Question: I'm wrestling with a thumbnail list that won't tap out ...
It's a 'UL' with thumbnails and a link to the thumbnail's page, but depending on the length of the anchor text, it's causing the spacing between the 'LI''s to be different in each item.
Screenshot:

The current CSS is:
'''
.top-posts {
padding: 0 0 0 65px;
position: relative;
}
#ajax_hits_counter_popular_posts_widget-2.widget li {
background: none;
margin: 0 0 40px 0 !important;
padding: 0 0 10px;
}
#ajax_hits_counter_popular_posts_widget-2.widget li a {
vertical-align: -webkit-baseline-middle;
}
#ajax_hits_counter_popular_posts_widget-2.widget img {
top: 0;
left: 0;
position: absolute;
border-radius: 5px !important;
border: 4px solid #353434;
}
'''
The HTML is a pretty simple:
'''
<li>
<div class="top-posts">
<a href="{permalink}" title="{post_title}">{thumbnail-50x50}{post_title}</a>
</div>
</li>
'''
I'd post a JSFiddle example, but since it's a template it turns out to be a ton of code, and even then, the issue is not appearing quite the same in JSF as it is on the live site, so I figure it's probably better to post the link instead (it's the Top Posts list at the bottom right): <URL>
Anyone have any ideas?
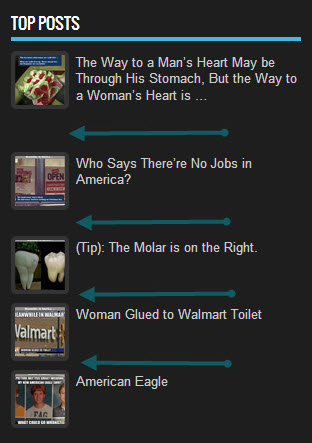
Answer: Add a minimum height to the '<li>':
'''
#ajax_hits_counter_popular_posts_widget-2.widget li {
background: none;
margin: 0 0 40px 0 !important;
padding: 0 0 10px;
min-height: 68px;
}
'''
The height of 68px accounts for the 10px bottom padding on the 'li' and the absolutely positioned 'img' height of 50px with it's 8px (2 x 4px) border.
The 'li' height collapses to the size of the text as the image is absolutely positioned and doesn't add to the height of the 'li'.